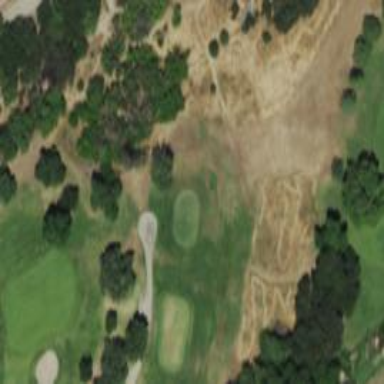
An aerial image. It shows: Golf tee.